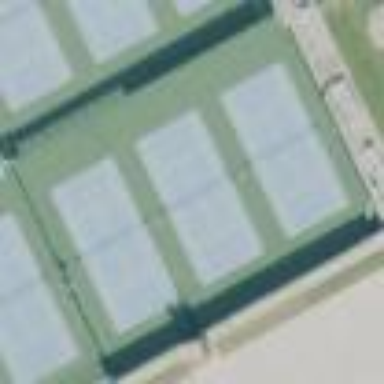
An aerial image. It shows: Tennis court on pitch.